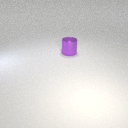
large purple metal cylinder